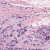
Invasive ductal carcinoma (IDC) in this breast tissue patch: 1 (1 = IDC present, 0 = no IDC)